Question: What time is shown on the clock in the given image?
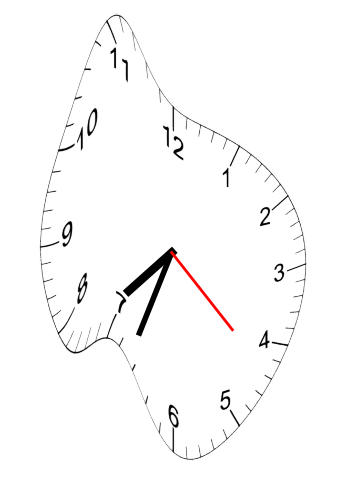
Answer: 07:33:22